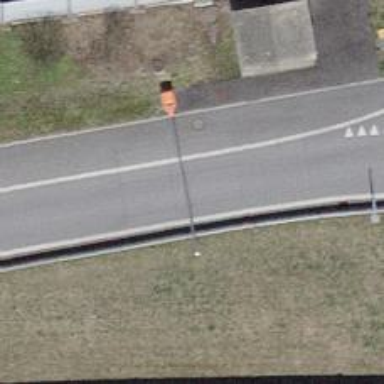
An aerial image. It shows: Lift gate barrier.